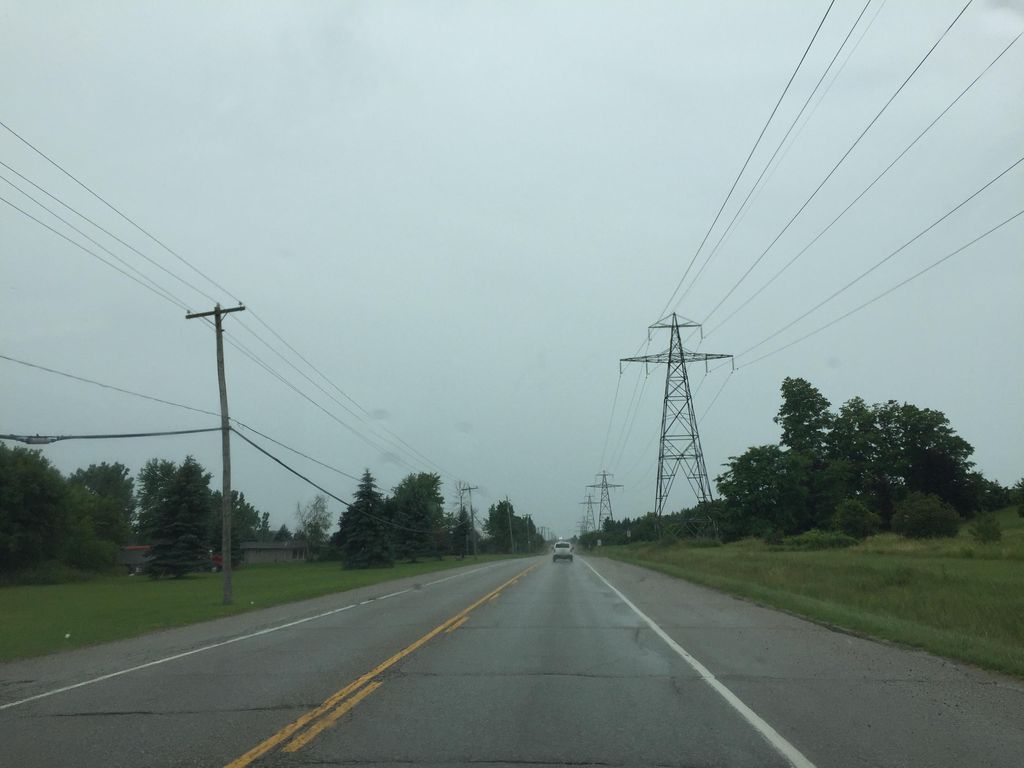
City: kitchener-waterloo